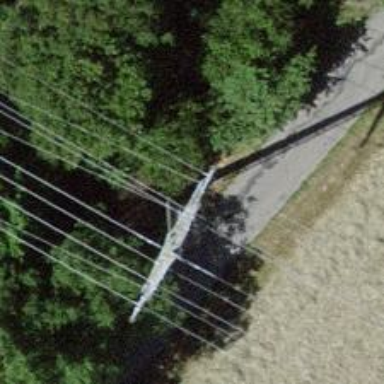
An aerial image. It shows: Minor power line with 3 cables.